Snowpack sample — Buffalo Mountain, Silverthorne, Colorado, USA (2/22/26, 2:02 PM MST)
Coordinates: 39.622, -106.113
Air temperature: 33 °F
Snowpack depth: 63 cm
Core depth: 10 cm
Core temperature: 32 °F
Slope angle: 11°, slope face: 116°
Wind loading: low
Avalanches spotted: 0
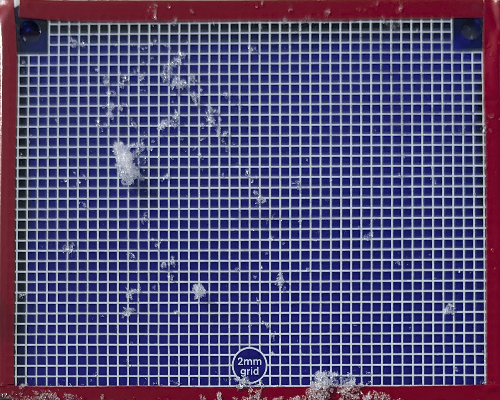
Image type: profile
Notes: In a firebreak similar to site 1, minimal wind loading with no spotted avalanches (not many faces in view though)